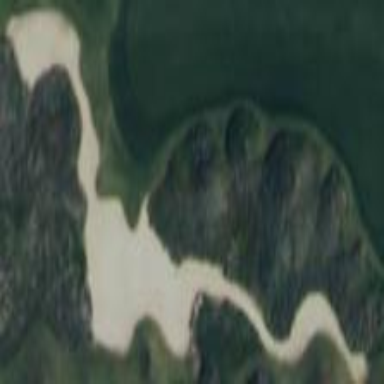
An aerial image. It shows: Sandy area is golf bunker.